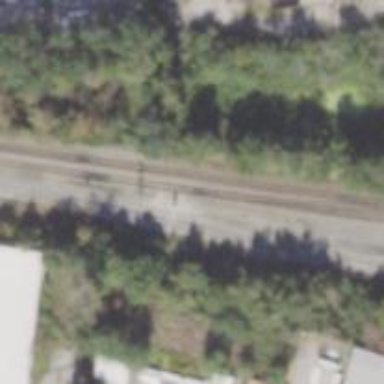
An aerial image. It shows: Railway signal.